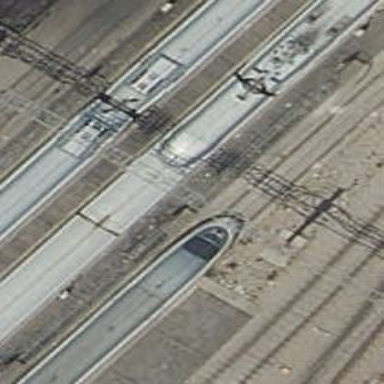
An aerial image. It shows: Rail yard with electrified contact lines for the railway.